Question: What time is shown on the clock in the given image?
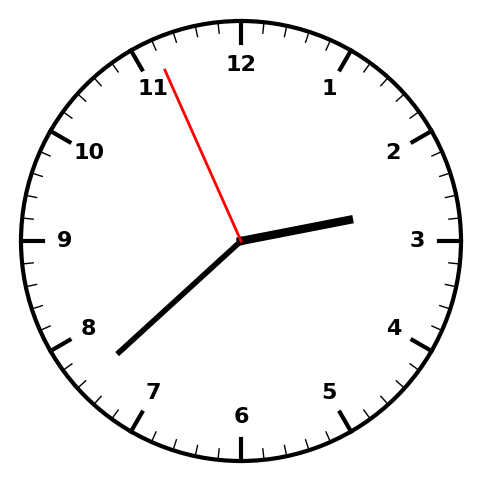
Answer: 02:37:56